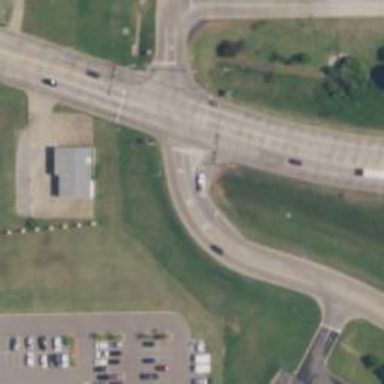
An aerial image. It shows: Secondary link road.